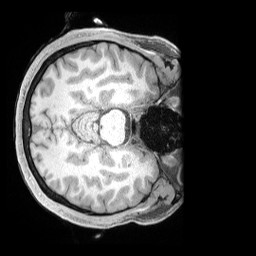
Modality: T1w
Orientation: axial
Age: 36
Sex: male
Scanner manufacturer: siemens
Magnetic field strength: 3 T
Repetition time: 2 s
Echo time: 0.00211 s